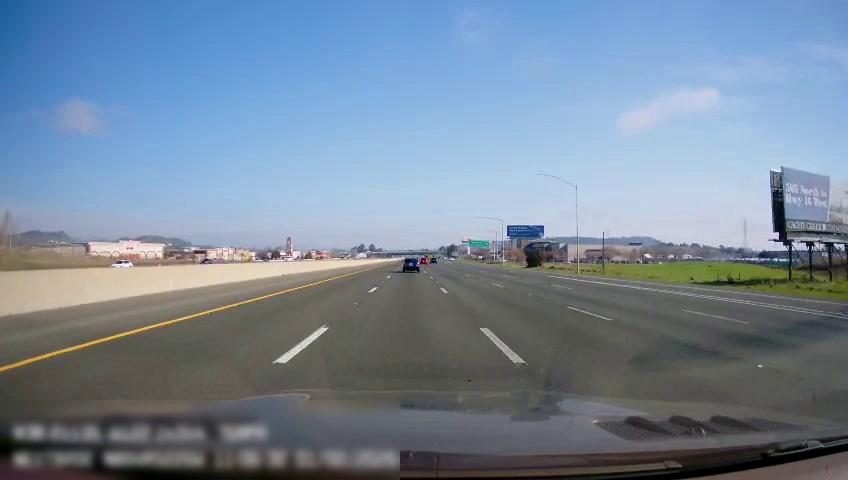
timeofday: Day
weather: Sunny
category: Drivable Space
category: Vehicles | Car
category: Vehicles | Car
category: Vehicles | Car
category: Lanes | Current Lane
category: Lanes | Alternate Lane
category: Lanes | Current Lane
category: Lanes | Alternate Lane
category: Lanes | Alternate Lane
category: Lanes | Alternate Lane
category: Lanes | Alternate Lane
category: Lanes | Alternate Lane
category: Traffic | Signs